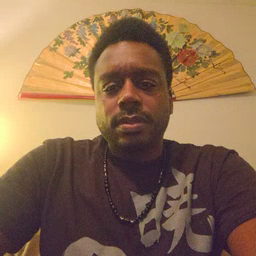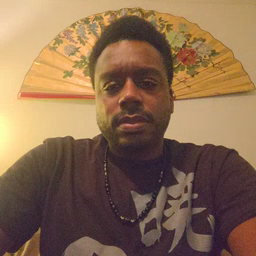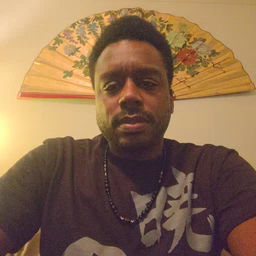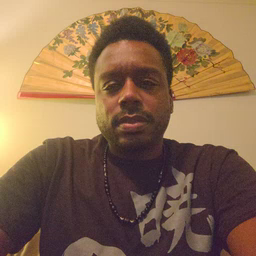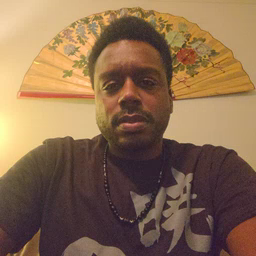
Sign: brown